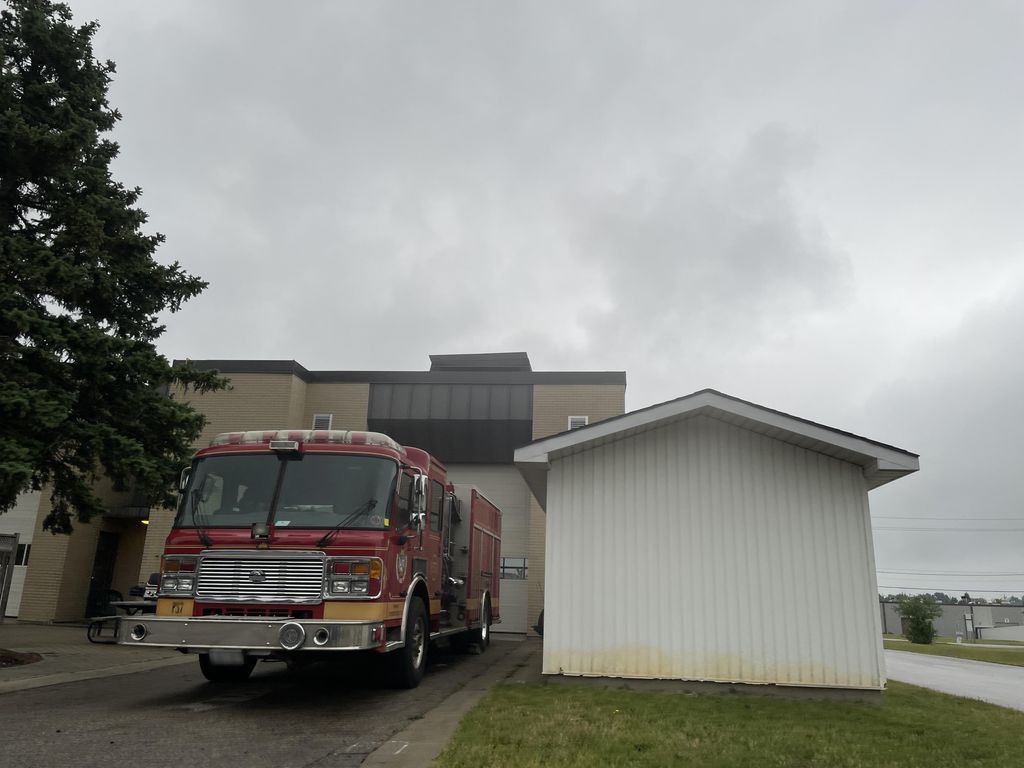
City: kitchener-waterloo